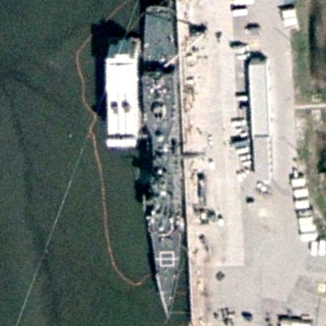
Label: cruiser